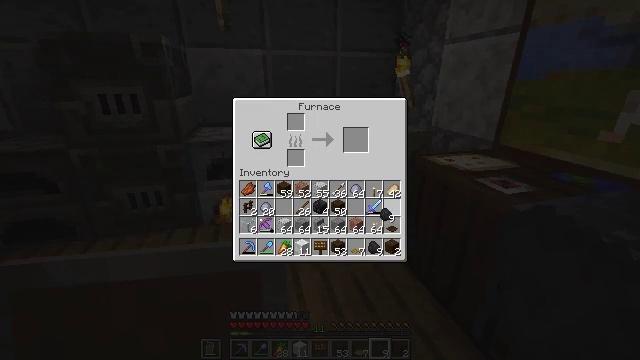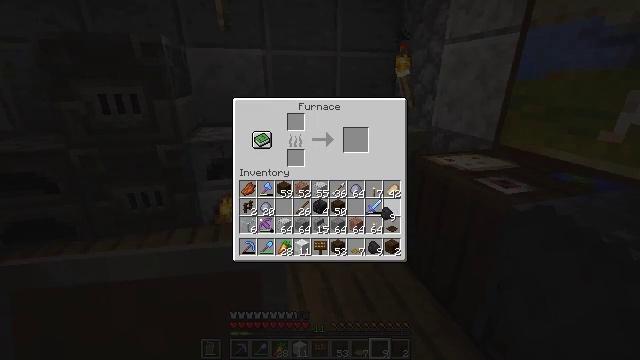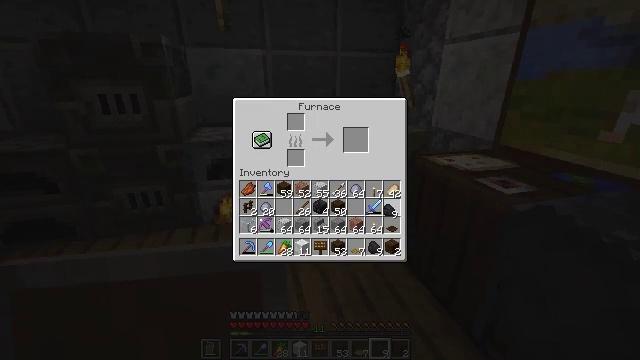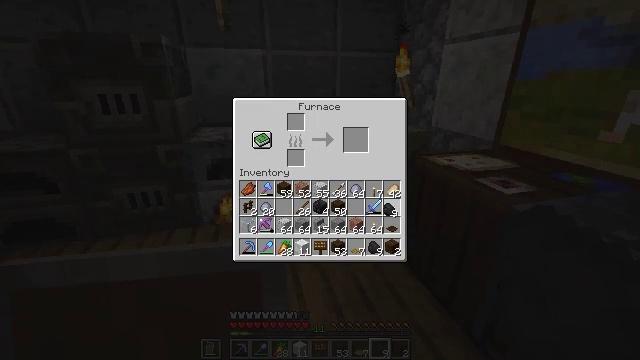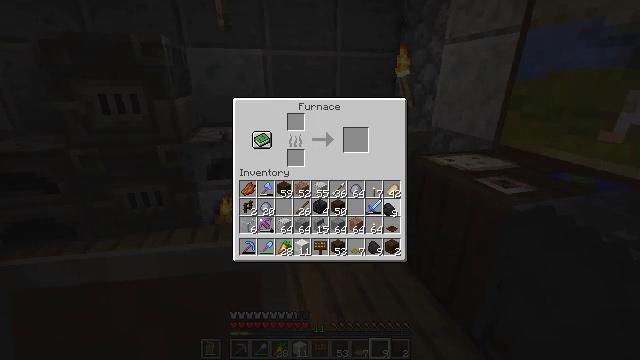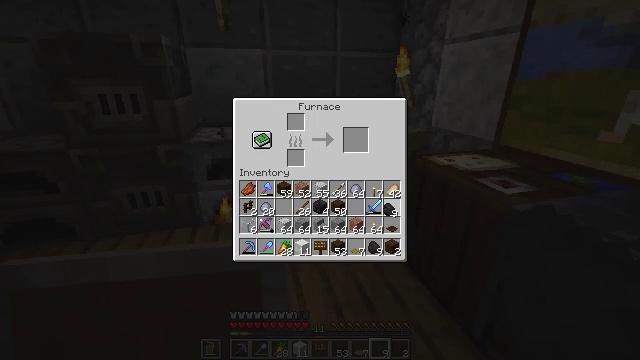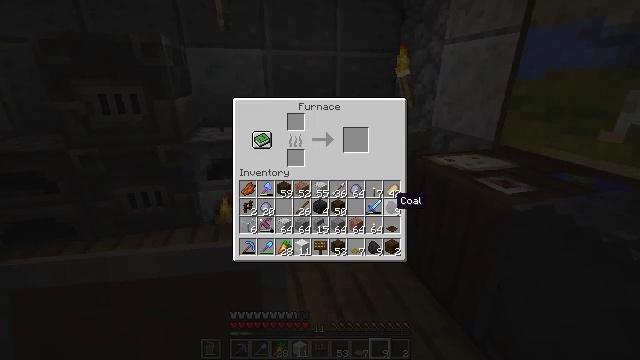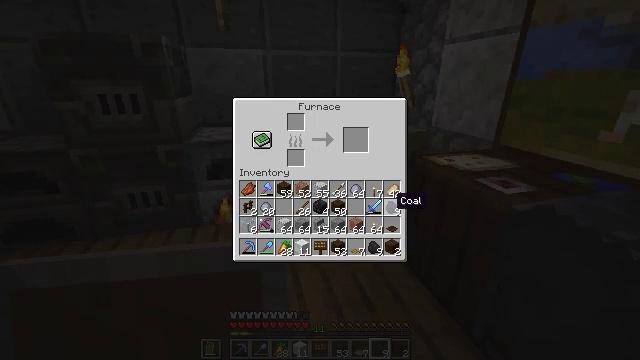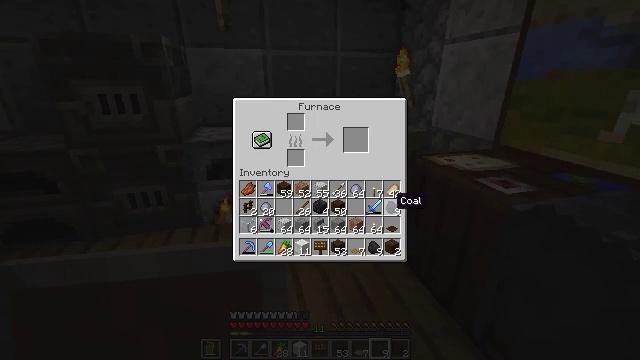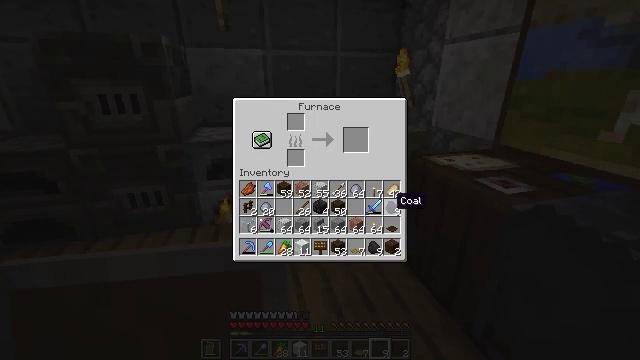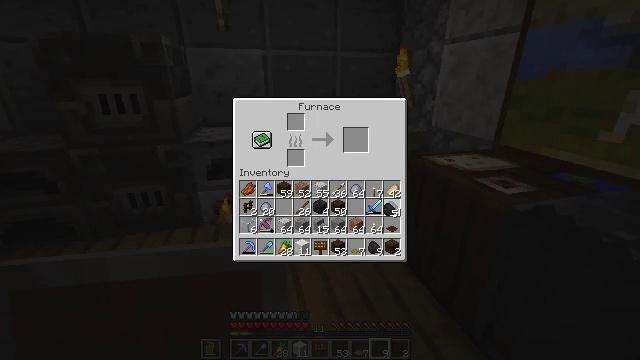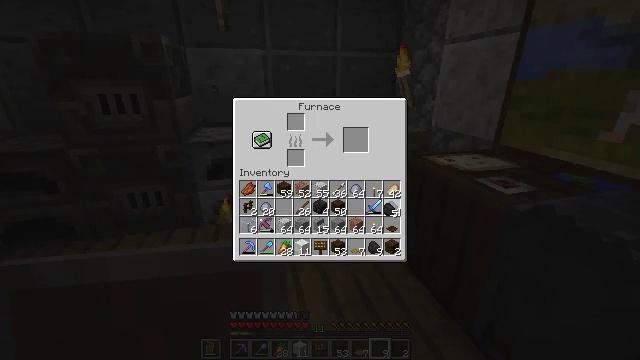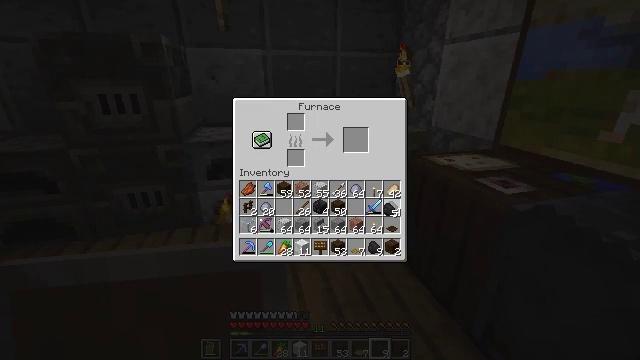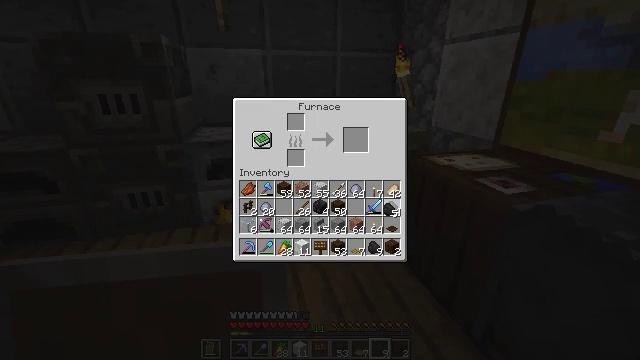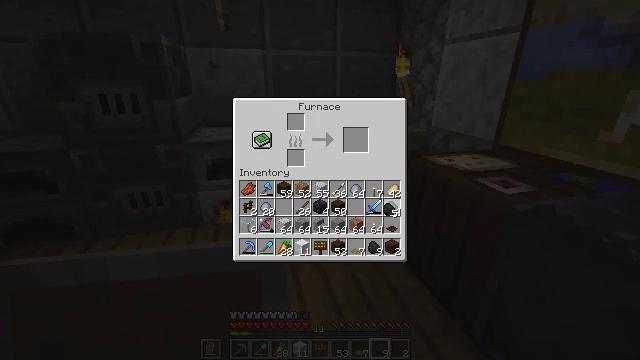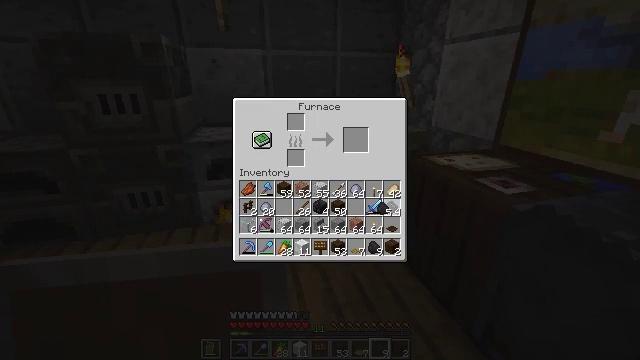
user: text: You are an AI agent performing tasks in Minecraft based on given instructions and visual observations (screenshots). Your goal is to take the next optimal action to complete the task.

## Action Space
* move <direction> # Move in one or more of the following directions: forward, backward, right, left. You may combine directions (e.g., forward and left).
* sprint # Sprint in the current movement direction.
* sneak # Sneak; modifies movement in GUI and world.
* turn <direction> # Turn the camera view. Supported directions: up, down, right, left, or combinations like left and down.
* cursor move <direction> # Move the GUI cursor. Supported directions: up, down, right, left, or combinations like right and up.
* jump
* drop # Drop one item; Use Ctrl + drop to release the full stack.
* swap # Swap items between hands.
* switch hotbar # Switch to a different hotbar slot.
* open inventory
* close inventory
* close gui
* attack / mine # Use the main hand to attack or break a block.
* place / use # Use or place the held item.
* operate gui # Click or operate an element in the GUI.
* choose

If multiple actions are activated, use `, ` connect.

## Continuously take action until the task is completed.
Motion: motion action
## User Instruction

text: Gather polished andesite.
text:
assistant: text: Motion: no_op
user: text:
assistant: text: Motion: no_op
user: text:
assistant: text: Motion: operate gui
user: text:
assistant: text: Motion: operate gui
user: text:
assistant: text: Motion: operate gui
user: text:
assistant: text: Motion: no_op
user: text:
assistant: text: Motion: no_op
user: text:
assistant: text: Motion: no_op
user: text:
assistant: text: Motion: no_op
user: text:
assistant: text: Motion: choose
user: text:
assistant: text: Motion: choose
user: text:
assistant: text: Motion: no_op
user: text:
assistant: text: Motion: no_op
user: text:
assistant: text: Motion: no_op
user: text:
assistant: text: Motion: no_op
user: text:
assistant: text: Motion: cursor move left
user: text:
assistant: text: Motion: cursor move left
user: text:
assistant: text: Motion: no_op
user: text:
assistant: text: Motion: no_op
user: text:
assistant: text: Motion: no_op
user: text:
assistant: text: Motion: no_op
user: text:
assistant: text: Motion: no_op
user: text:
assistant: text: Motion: no_op
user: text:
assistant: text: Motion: cursor move right
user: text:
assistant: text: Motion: cursor move right and down
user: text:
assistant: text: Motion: no_op
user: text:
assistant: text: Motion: no_op
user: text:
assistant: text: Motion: no_op
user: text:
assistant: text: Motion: no_op
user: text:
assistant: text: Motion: no_op